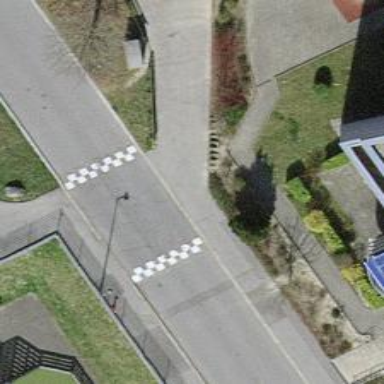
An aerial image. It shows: Asphalt footpath with unmarked crossing.